Question: I am making a web browser in electron, and I have an issue where the page I open in my webview doesn't resize to the window's size and goes outside of the bounds.
Here is a picture of the issue:

If someone knows how to help me, I would really appreciate that.
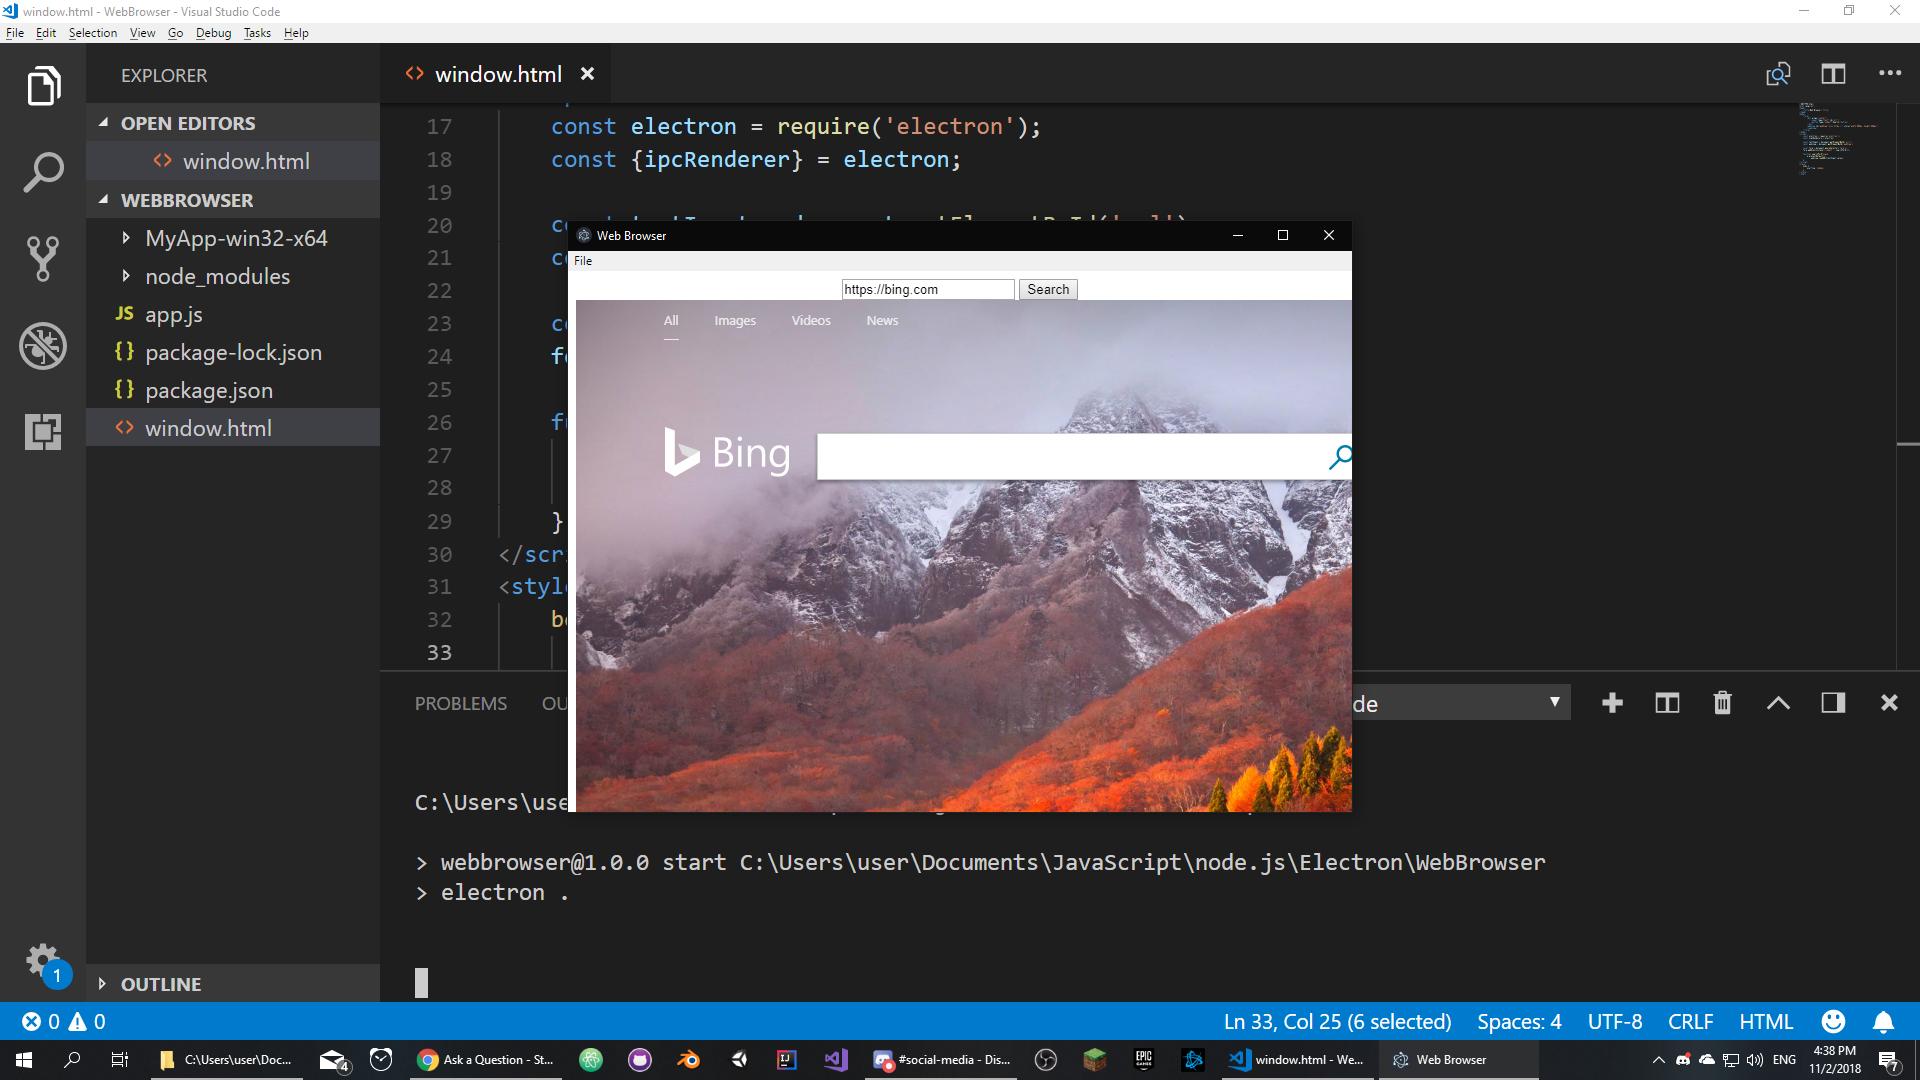
Answer: Add this CSS to your window.html page:
'''
/* make sure that the body fills the entire window */
body {
width:100vw;
height:100vh;
margin:0px;
}
/* make sure that the webview element fills the entire body*/
webview {
height:100%;
width:100%;
}
'''